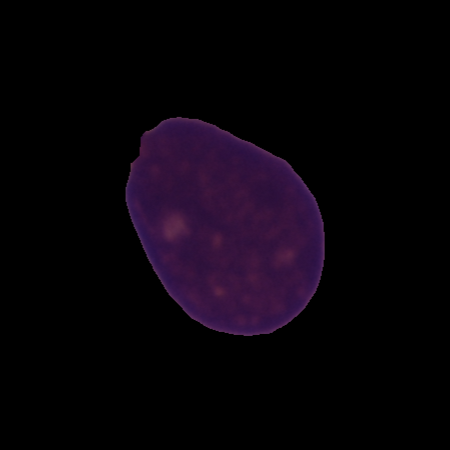
Label: cancer